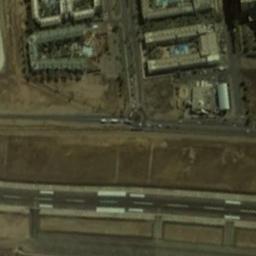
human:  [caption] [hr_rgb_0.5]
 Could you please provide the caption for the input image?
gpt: The runway is on the bare land next to some houses and trees .

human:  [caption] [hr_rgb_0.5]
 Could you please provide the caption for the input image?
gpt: There are many buildings of different shapes beside the runway .

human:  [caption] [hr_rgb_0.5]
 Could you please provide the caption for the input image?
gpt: The runway is next to some buildings and several touchdown zone markings and aiming point markings are on the runway .

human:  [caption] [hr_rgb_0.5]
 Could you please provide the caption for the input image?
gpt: There is brown bare ground next to the runway, And there are many buildings beside the runway .

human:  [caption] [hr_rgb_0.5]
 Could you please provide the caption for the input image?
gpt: There are some buildings beside the runway .